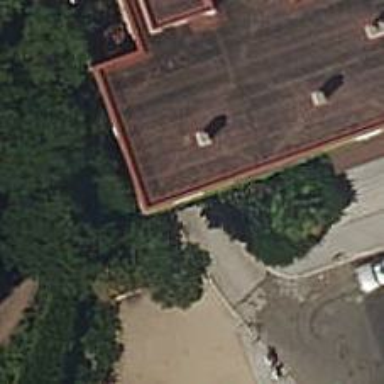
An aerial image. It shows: Parking entrance.